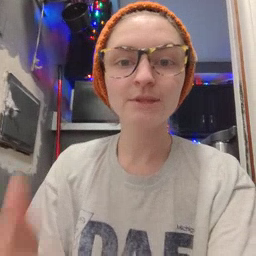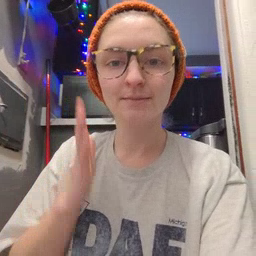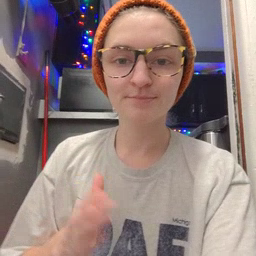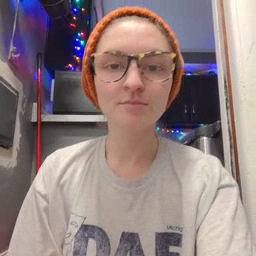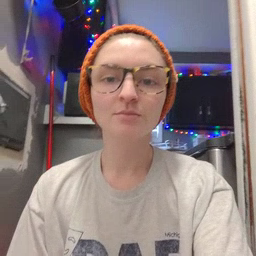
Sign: beside